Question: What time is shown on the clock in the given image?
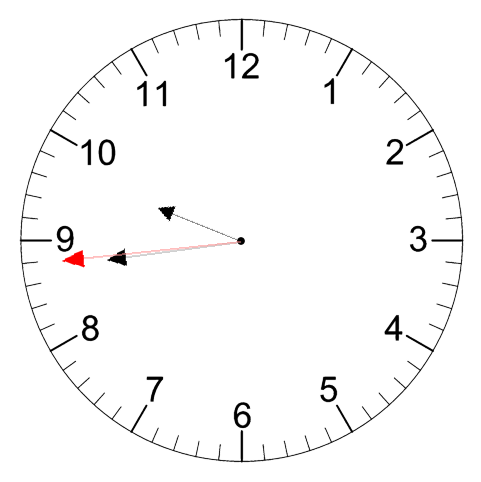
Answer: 09:43:44